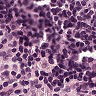
Metastatic tissue present: no